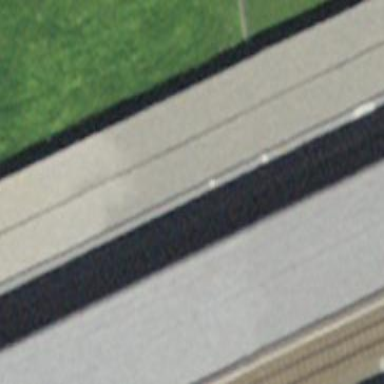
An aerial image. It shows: View of roof of building.